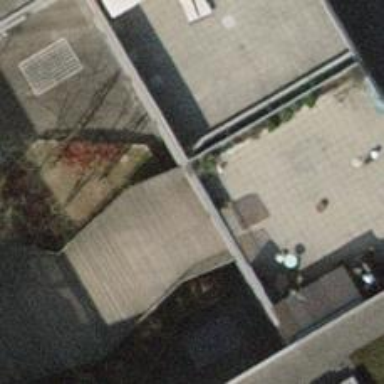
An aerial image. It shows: Path tunnel passing through building.